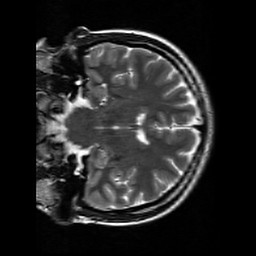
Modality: T2w
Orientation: coronal
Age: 27
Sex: female
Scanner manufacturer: siemens
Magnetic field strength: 3 T
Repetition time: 7 s
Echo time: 0.09 s